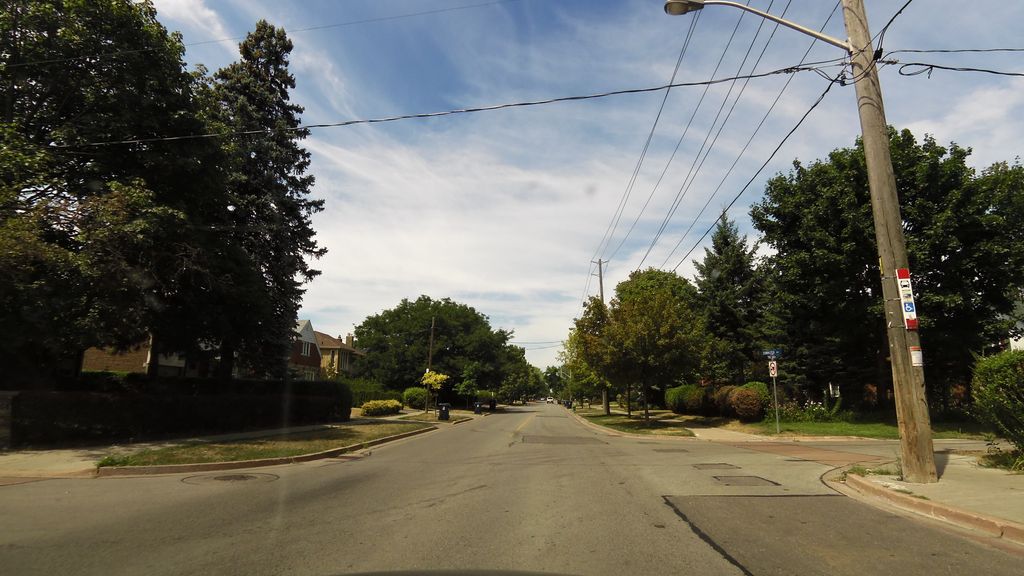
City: toronto